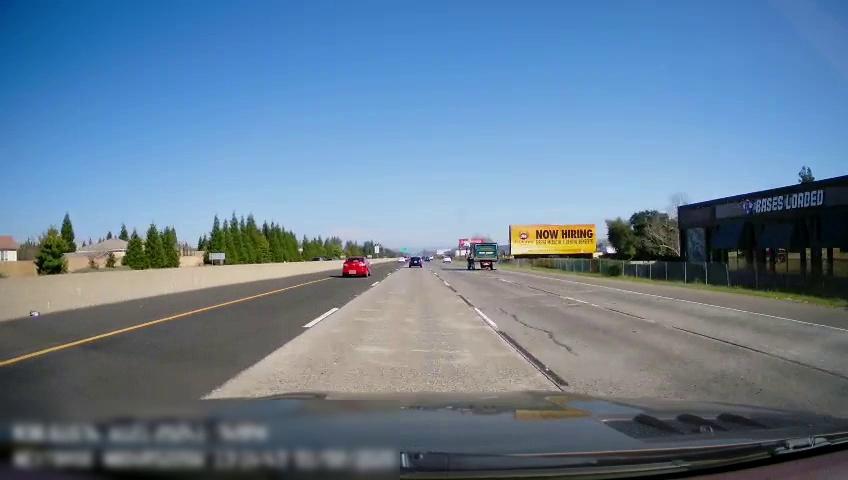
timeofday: Day
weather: Sunny
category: Vehicles | SUV
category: Drivable Space
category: Vehicles | Truck
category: Vehicles | Car
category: Vehicles | Car
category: Lanes | Alternate Lane
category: Lanes | Alternate Lane
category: Lanes | Current Lane
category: Lanes | Current Lane
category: Lanes | Alternate Lane